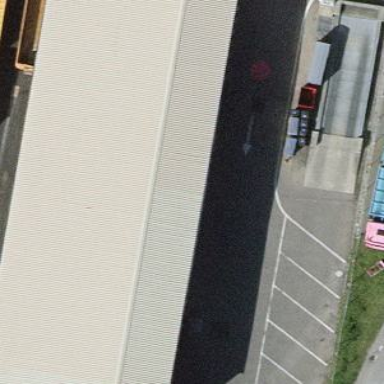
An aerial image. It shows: Recycling center building that accepts green waste and scrap metal.